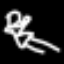
Label: octagon